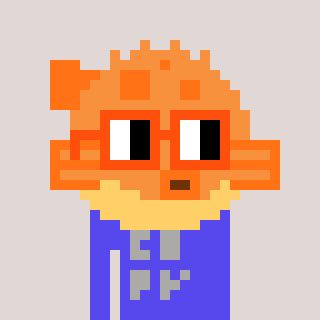
a pixel art character with square orange glasses, a pufferfish-shaped head and a computerblue-colored body on a warm background